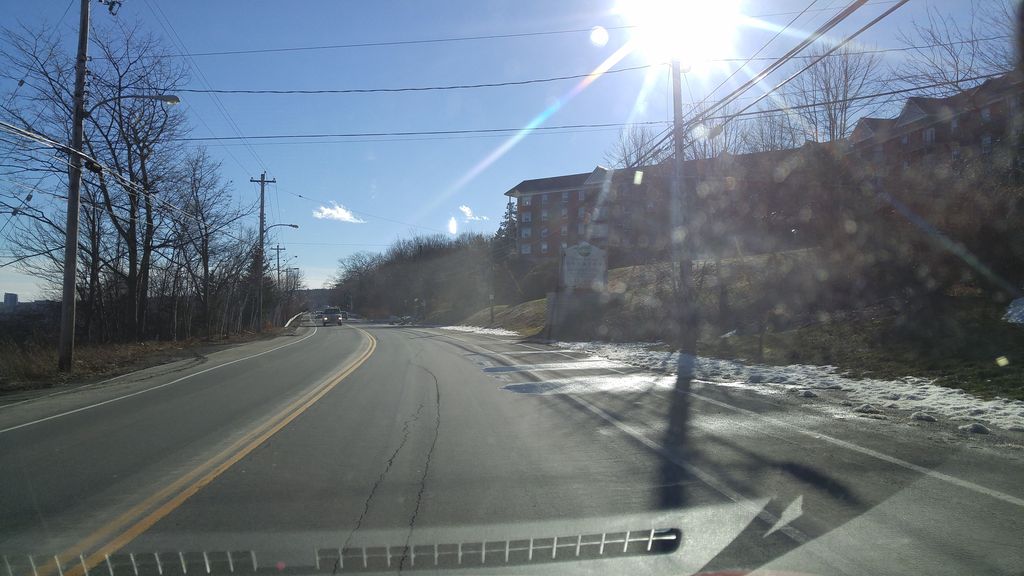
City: halifax